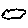
Label: cloud